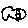
Label: fish